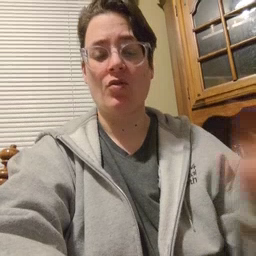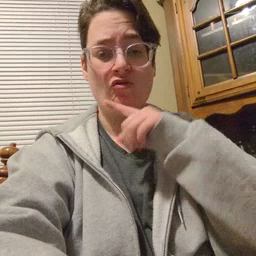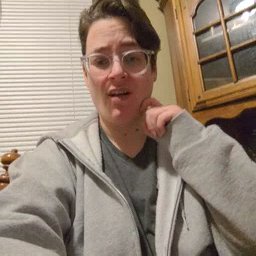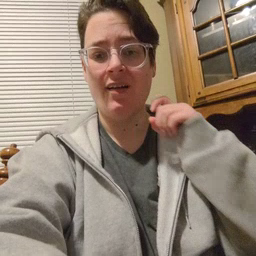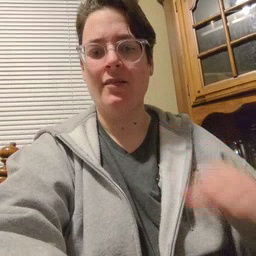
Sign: dry